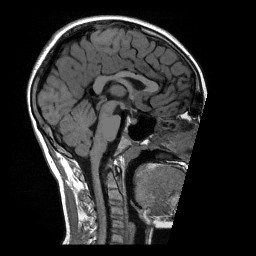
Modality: T1w
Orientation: sagittal
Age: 12
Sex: male
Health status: ill